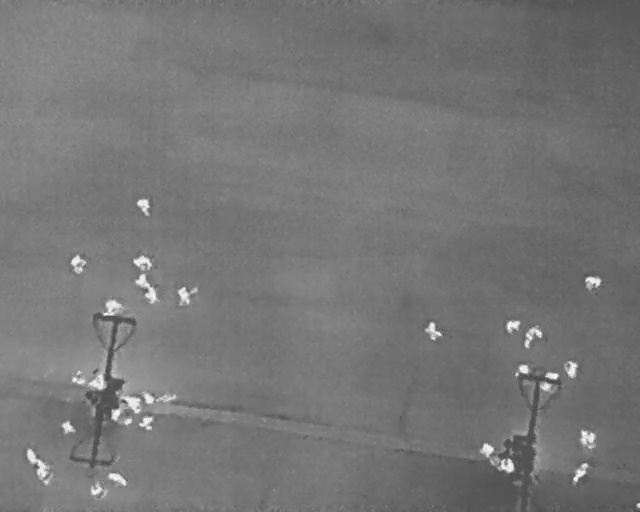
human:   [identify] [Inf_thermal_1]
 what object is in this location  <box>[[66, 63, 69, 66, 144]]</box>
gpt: <ref>1 medium person at the center</ref>